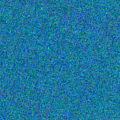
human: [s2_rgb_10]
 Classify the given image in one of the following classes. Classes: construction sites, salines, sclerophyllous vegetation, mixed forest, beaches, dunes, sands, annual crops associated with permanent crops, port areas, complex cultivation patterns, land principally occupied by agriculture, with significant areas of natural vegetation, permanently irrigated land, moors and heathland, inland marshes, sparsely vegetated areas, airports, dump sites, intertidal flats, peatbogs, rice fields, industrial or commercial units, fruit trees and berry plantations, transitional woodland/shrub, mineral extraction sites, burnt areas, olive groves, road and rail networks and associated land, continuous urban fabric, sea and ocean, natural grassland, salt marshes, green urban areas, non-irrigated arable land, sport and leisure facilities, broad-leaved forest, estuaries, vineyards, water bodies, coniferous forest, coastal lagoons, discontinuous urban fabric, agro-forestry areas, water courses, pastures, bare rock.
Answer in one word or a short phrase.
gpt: sea and ocean